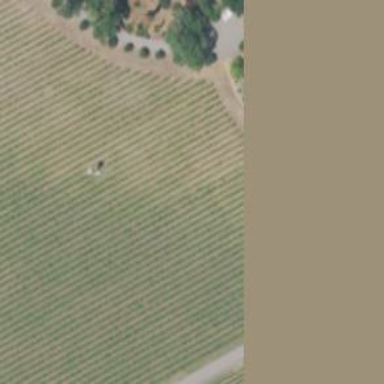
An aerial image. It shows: Vineyard with wine grapes as the main crop.